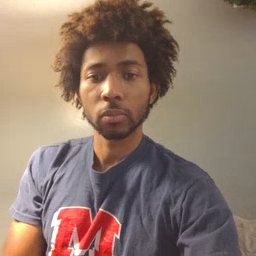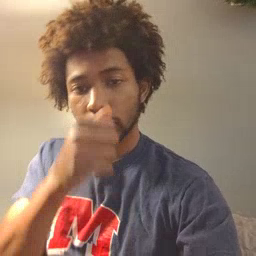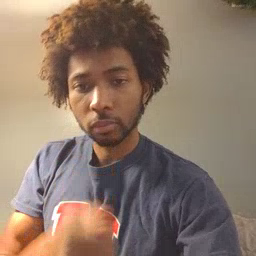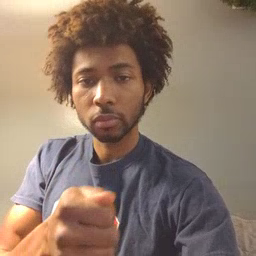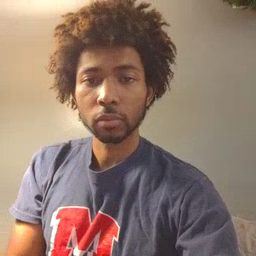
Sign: hide